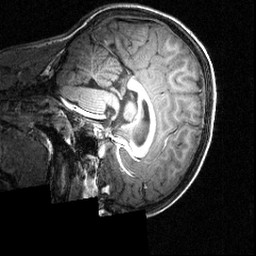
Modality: T1w
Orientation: sagittal
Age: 12
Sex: male
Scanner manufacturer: siemens
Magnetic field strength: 3.951 T
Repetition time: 1.5 s
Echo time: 0.00335 s